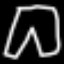
Label: pants